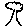
Label: tree